Question: I have configured an Application User named "sven" on my WildFly 8.2 Application Server. I am trying to implement basic security using the BASIC method. After attempting to access the protected resource ('secret/infidels.xhtml'), I am prompted with a login-dialog. After filling in the user-details for "sven", I receive a Forbidden-page.

After changing the server-log level to TRACE, the log confirms that "sven" was authenticated correctly:
'13:45:09,481 TRACE [org.wildfly.extension.undertow] (default task-3) User: org.wildfly.extension.undertow.security.AccountImpl$AccountPrincipal@360e4c is authenticated'
Project Structure:
'''
src
+-- main
+-- resources
+-- webapp
+-- WEB-INF
| +-- faces-config.xml
| +-- jboss-web.xml
| +-- web.xml
+-- index.xhtml
+-- secret
+-- infidels.xhtml
'''
web.xml
'''
<web-app>
<servlet>
<servlet-name>Faces Servlet</servlet-name>
<servlet-class>javax.faces.webapp.FacesServlet</servlet-class>
<load-on-startup>1</load-on-startup>
</servlet>
<servlet-mapping>
<servlet-name>Faces Servlet</servlet-name>
<url-pattern>*.xhtml</url-pattern>
</servlet-mapping>
<welcome-file-list>
<welcome-file>index.xhtml</welcome-file>
</welcome-file-list>
<security-constraint>
<web-resource-collection>
<web-resource-name>MySecret</web-resource-name>
<url-pattern>/secret/*</url-pattern>
</web-resource-collection>
<auth-constraint>
<role-name>sven</role-name>
</auth-constraint>
</security-constraint>
<login-config>
<auth-method>BASIC</auth-method>
<realm-name>PG6100</realm-name>
</login-config>
<security-role>
<role-name>sven</role-name>
</security-role>
</web-app>
'''
jboss-web.xml
'''
<?xml version="1.0" encoding="UTF-8"?>
<!DOCTYPE jboss-web PUBLIC "-//JBoss//DTD Web Application 5.0//EN"
"http://www.jboss.org/j2ee/dtd/jboss-web_5_0.dtd">
<jboss-web>
<security-domain>other</security-domain>
</jboss-web>
'''
In short, even after authentication, user "sven" is unable to access the protected resource. Am I missing some configuration somewhere?
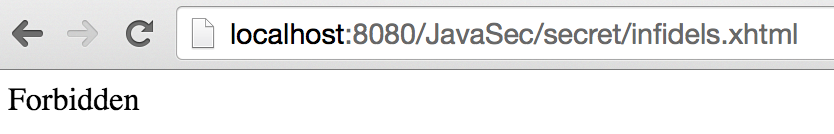
Answer: Solved it. I mistakenly thought the name specified in
'''
<role-name>sven</role-name>
'''
was the name of a registered application itself. It turns out it's supposed to be the name of a , which in hindsight makes the initial idea of registering each single user seem like a mad man's game.